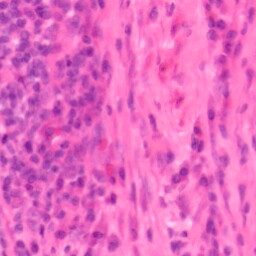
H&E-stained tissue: Colon